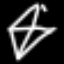
Label: diamond